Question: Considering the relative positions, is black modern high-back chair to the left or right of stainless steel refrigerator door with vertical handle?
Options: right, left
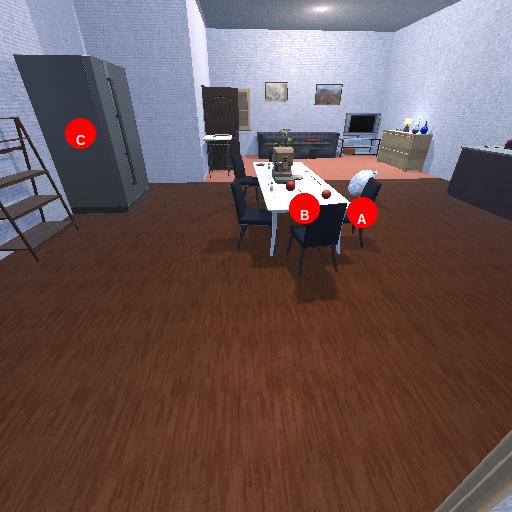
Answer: right